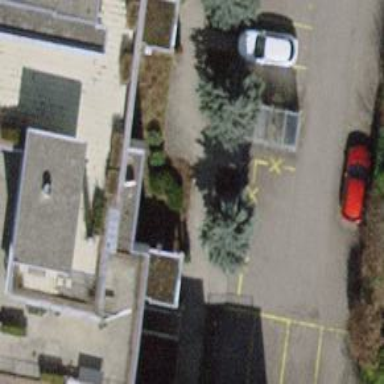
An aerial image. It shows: Shrub in its natural environment.